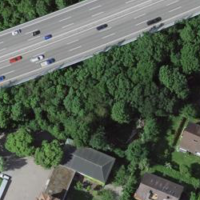
EUNIS habitat code: 57
Species observed at this site:
Lonicera acuminata
Anthyllis vulneraria